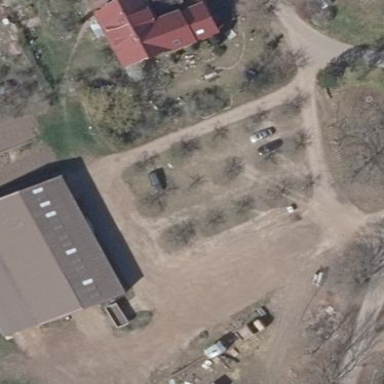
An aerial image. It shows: Farmyard area.